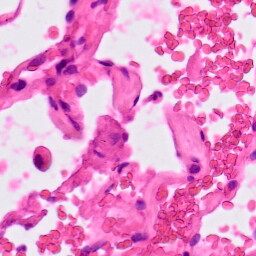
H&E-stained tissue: Lung